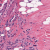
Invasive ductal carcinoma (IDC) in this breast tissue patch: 0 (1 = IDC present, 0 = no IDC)